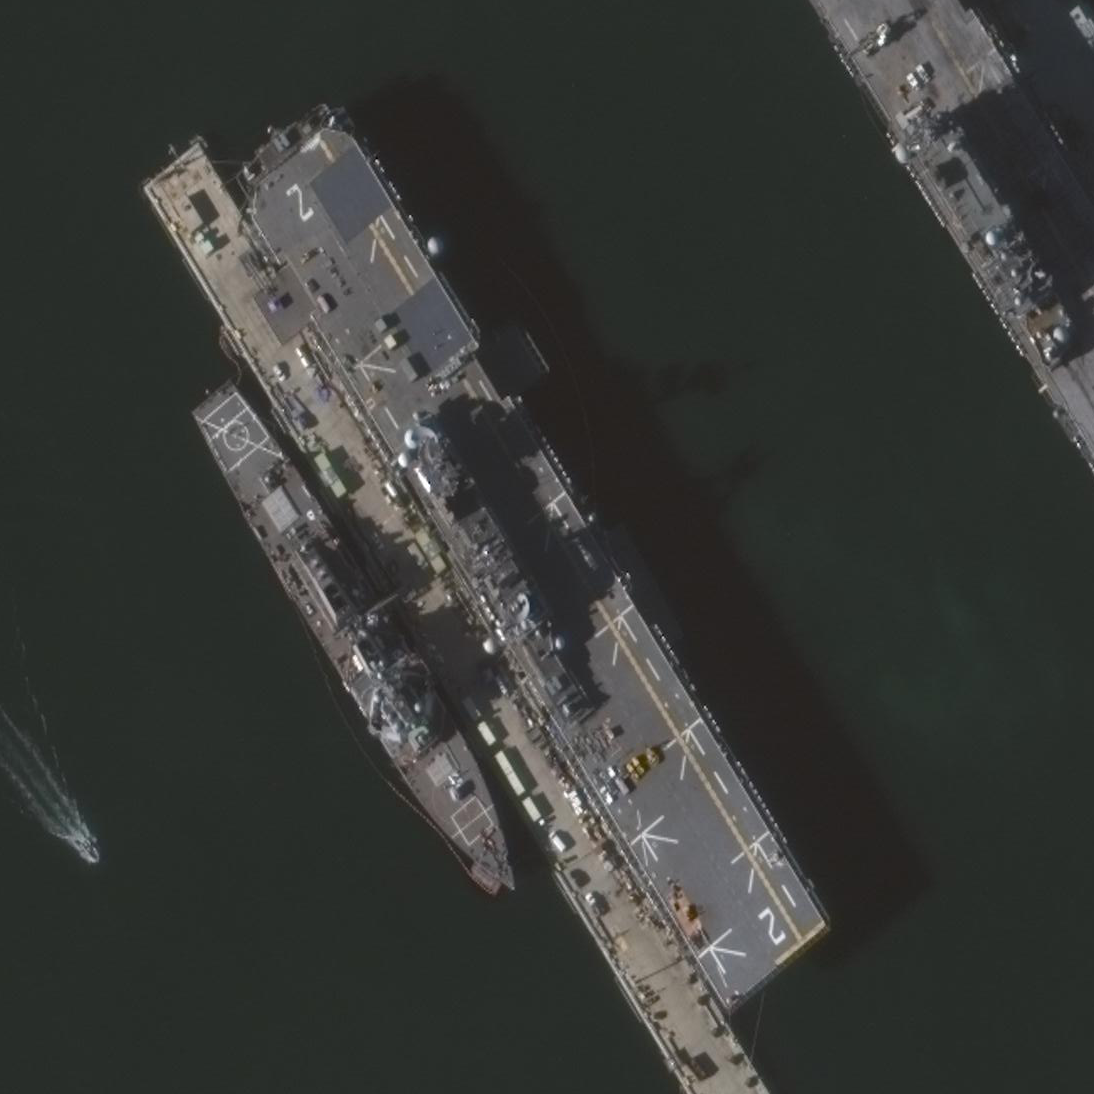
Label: assault